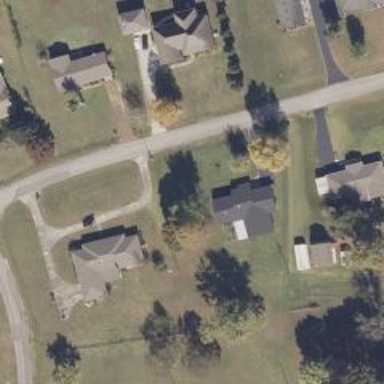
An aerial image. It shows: Driveway.